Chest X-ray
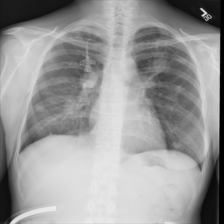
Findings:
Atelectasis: negative
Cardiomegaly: negative
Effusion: negative
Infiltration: negative
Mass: positive
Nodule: negative
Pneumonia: negative
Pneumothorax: negative
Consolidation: negative
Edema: negative
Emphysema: negative
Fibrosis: negative
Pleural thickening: negative
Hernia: negative